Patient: sex F, age 29
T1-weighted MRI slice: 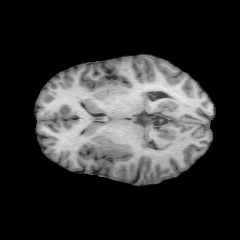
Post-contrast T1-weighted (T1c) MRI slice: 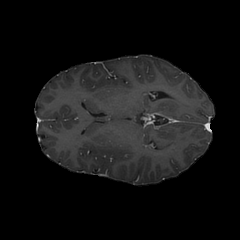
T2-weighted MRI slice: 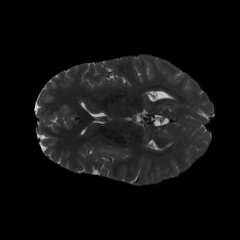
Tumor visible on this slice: yes
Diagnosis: Astrocytoma, IDH-mutant
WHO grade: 2